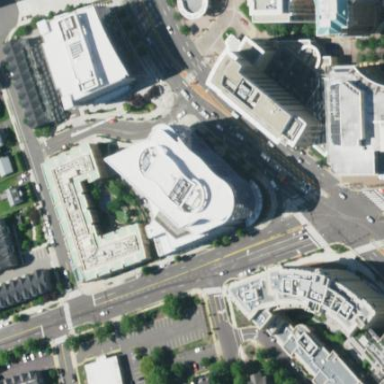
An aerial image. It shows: Office building.